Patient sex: F
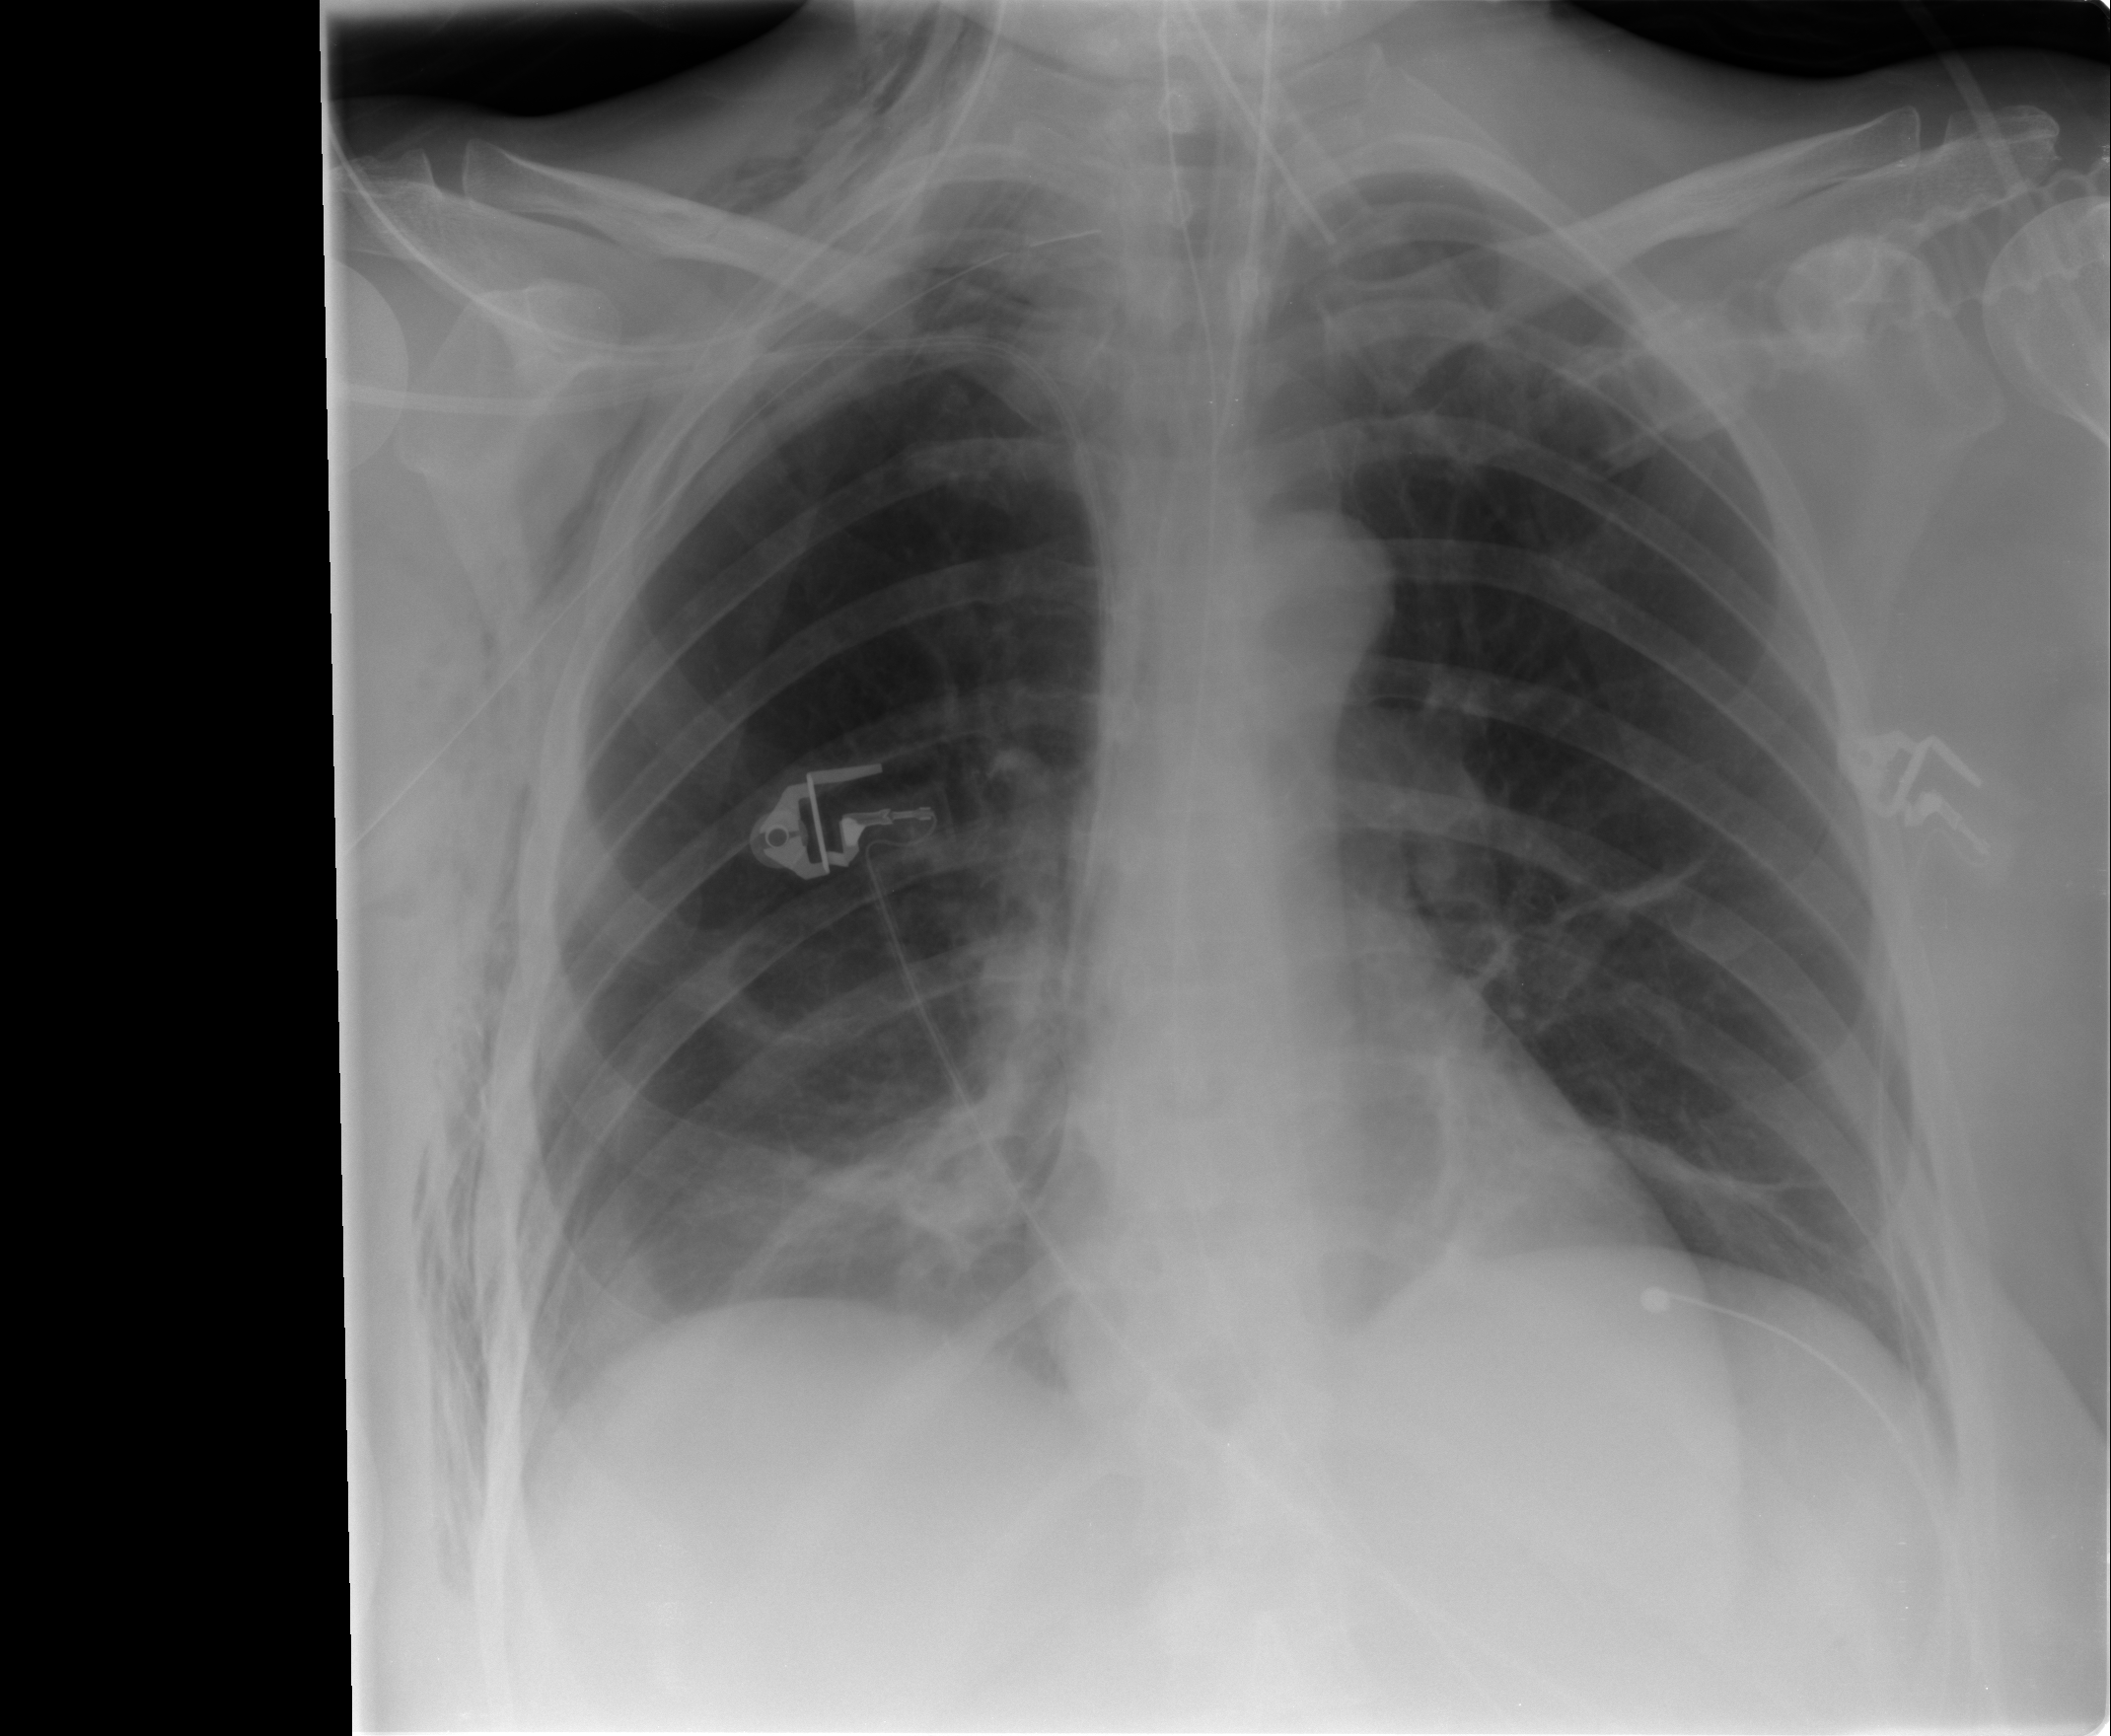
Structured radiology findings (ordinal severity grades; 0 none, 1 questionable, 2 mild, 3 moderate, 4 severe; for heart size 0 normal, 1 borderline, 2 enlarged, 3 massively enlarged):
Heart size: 0
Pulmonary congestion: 0
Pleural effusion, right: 1
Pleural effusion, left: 0
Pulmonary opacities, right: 0
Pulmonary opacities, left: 0
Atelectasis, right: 2
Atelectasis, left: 2